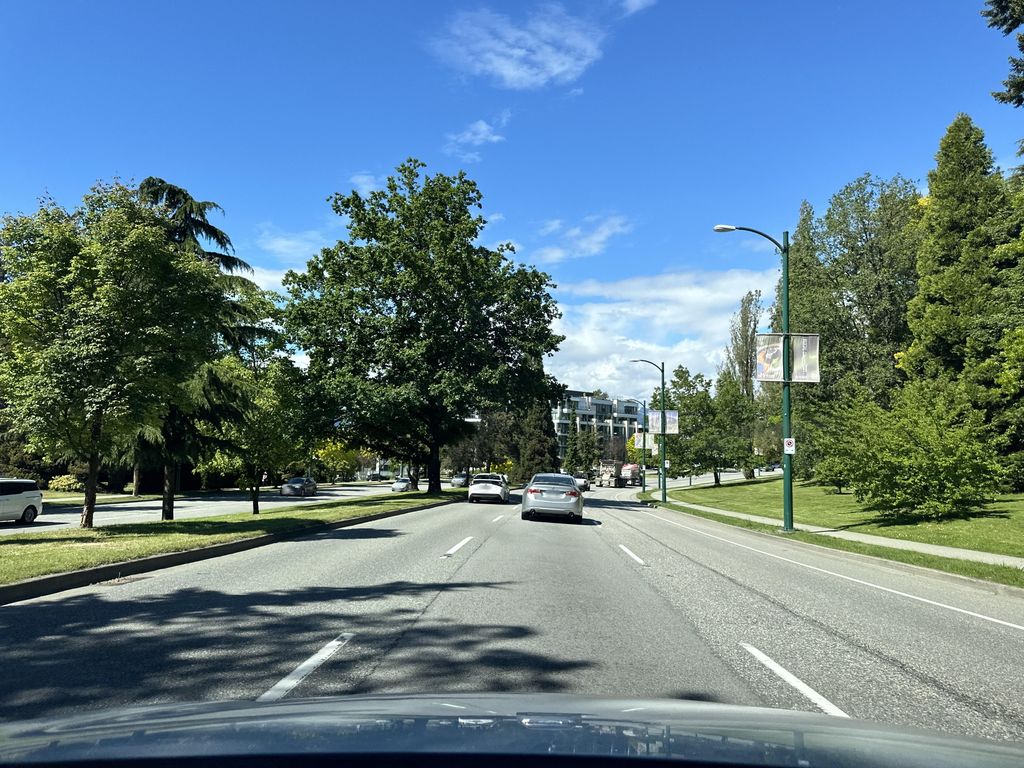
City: vancouver